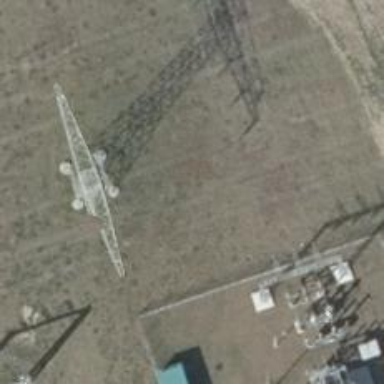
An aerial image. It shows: Three power lines with cables.